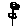
Label: flower